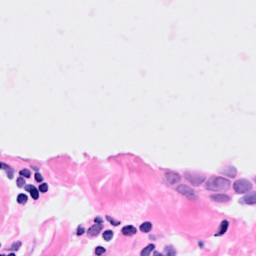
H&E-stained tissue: Breast